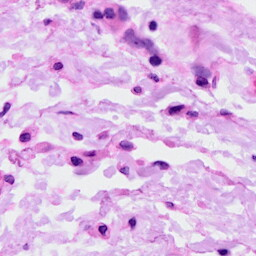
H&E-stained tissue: Ovarian